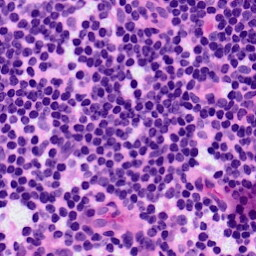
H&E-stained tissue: LymphNode